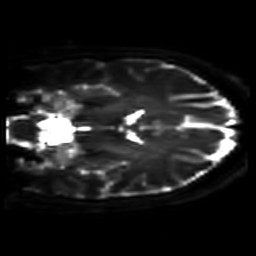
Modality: DWI
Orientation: coronal
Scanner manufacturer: philips
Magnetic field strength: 7 T
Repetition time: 9.612 s
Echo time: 0.073 s